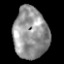
Tissue: skin
Cell type: Epithelial cells
Senescence score: 0.1888
Nuclear area (px): 1743
Mean DAPI intensity: 148.362